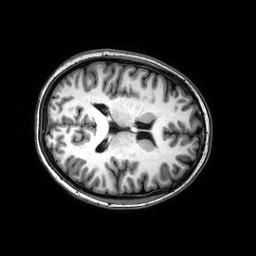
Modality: T1w
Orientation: axial
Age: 26
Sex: female
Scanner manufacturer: philips
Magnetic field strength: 3 T
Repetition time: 8.2 s
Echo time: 0.0037 s